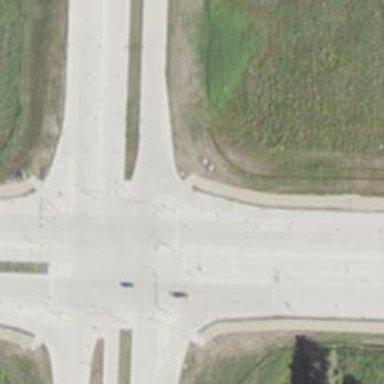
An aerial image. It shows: Marked crossing on path.